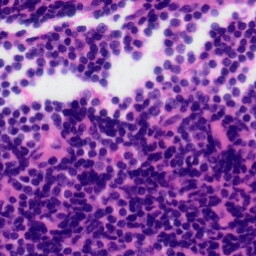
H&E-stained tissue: Tonsil